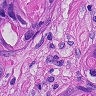
Metastatic tissue present: yes